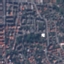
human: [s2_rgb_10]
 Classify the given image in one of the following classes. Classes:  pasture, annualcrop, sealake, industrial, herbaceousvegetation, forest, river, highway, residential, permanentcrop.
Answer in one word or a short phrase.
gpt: Residential